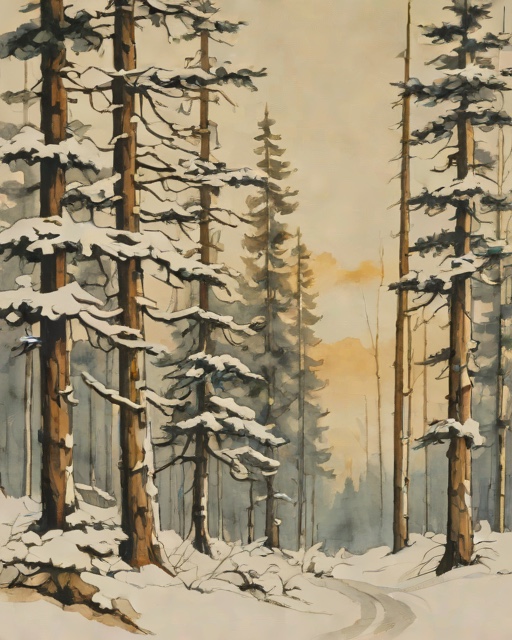
Category: Holiday